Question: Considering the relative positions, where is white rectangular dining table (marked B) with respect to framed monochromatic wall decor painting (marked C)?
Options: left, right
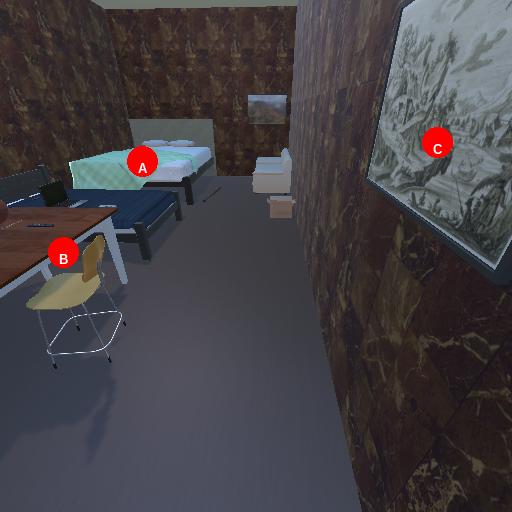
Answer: left